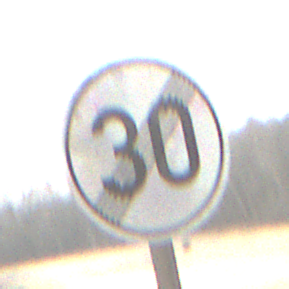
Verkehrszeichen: EndeGeschwindigkeit30
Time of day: MorningAfternoon
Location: Outdoor (Nature)
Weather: PartlyCloudy
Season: Winter
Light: Natural